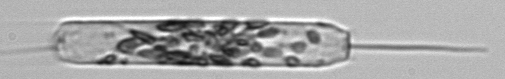
Label: Ditylum_brightwellii